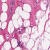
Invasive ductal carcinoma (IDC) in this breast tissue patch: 0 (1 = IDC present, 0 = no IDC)